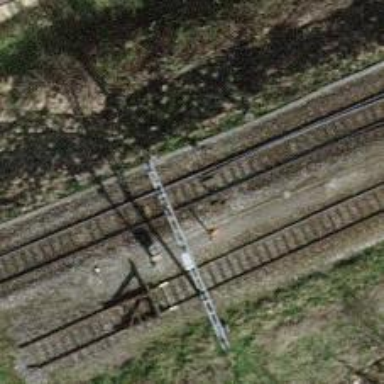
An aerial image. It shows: Railway switch.